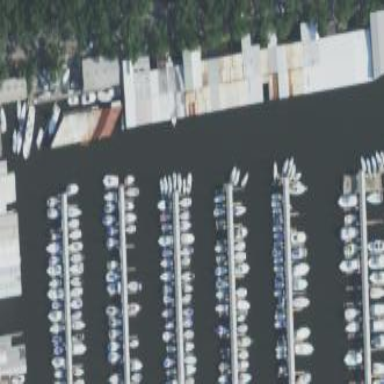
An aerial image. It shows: Marina on leisure land.